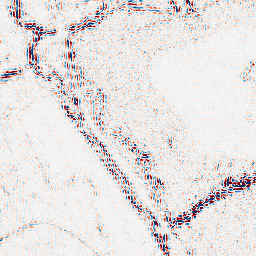
Category: wavelet
Decomposition family: wavelet_dwt
Decomposition parameters: wavelet: sym4
level: 2
Upsampling method: bicubic
Upsampling parameters: scale: 4
Upsampling scale: 4